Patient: sex M, age 64
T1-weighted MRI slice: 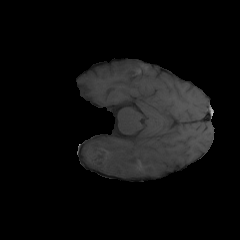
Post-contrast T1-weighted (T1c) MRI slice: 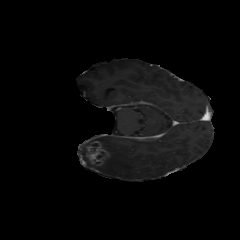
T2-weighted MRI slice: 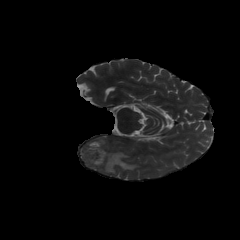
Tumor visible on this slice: yes
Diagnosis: Glioblastoma, IDH-wildtype
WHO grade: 4